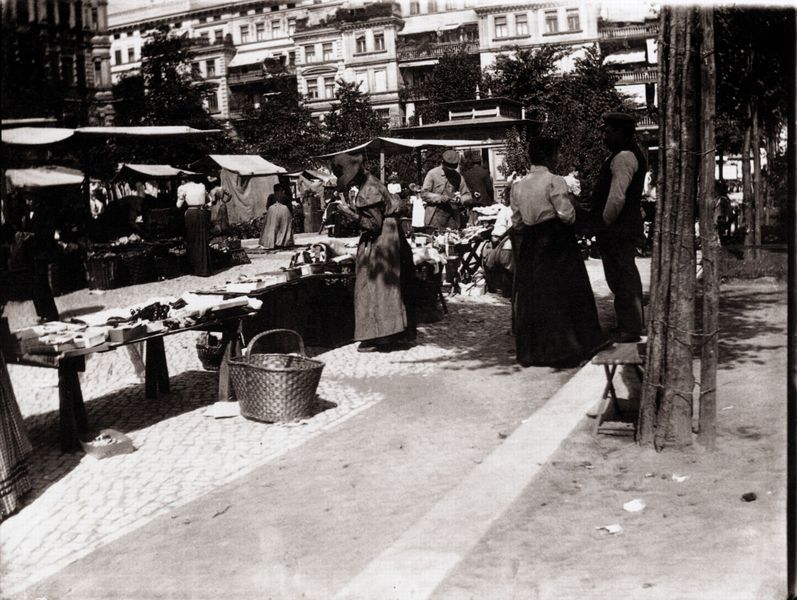
Titel: Charlottenburg - Markt auf dem Friedrich Karl-Platz, Frauen auf dem Markt
Künstler: Heinrich Zille
Schlagwörter: baum, blätter, dunkel, gruppe, laub, mann, schatten, weiß, baumstämme, bäume, frauen, menschen, sand, stadt, äste, ausschnitt, fenster, frankreich, frau, grau, hell, hintergrund, hut, hüte, kariert, kleid, kleider, licht, männer, paris, schwarz, strasse, stuhl, szene, tisch, tische, unterhalten, dach, gebäude, gürtel, haus, obst, weg, gespräch, muster, rock, hemd, mütze, mützen, wand, angebot, architektur, bluse, falten, kleidung, stehen, steine, schauen, baumstamm, erde, häuser, stamm, zweige, hütte, kirche, sonne, boden, händler, personen, kontrast, handel, gemüse, henkel, deutschland, balkon, spanien, taille, sommer, bücher, sitz, fassade, fassaden, geschäft, italien, ort, passanten, pflaster, unterhaltung, röcke, blusen, körbe, dächer, giebel, hütten, laden, markt, platz, bank, hocker, stämme, essen, klappstuhl, detail, glanz, streifen, korb, weste, balkone, foto, fotografie, photographie, waschen, auslage, berlin, stangen, verkauf, verkäufer, suchen, schwarz-weiß, kopfsteinpflaster, pflastersteine, trottoir, stand, verkaufsstand, zille, einkauf, verkäuferin, photo, hellgrau, kartoffeln, messe, marktplatz, geschosse, kaufen, kunden, wien, verkaufen, baumwipfel, eimer, armut, stockwerke, aufnahme, käufer, marktstand, zelt, zelte, markise, ware, photografie, mietshäuser, planen, buden, innenstadt, marktstände, stände, markisen, früher, überdacht, wäschekorb, waren, bazar, sonnensegel, strassenpflaster, situation, plane, marktszene, markiesen, marktbuden, prüfen, flohmarkt, krob, fru, trödel, aufname, auslagen, markiese, bastkorb, interessent, wochenmarkt, pflaste, trödelmarkt, 1900, sw, 19. jahundert